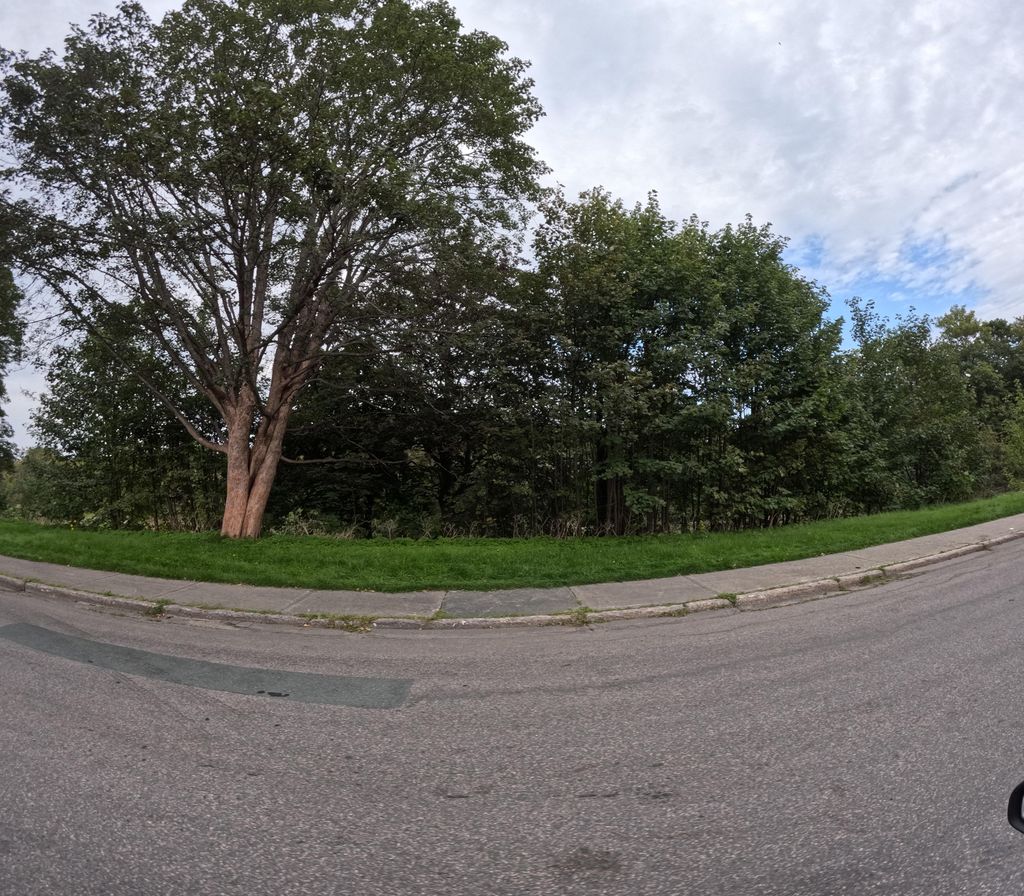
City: st_johns